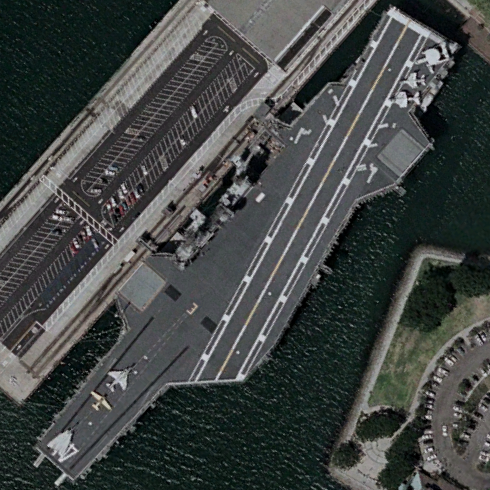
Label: aircraft_carrier